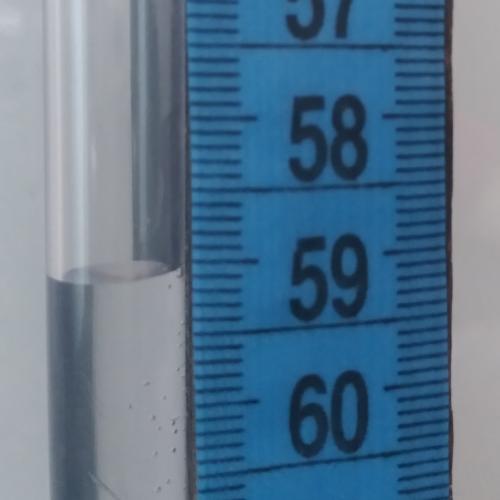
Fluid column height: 59.1 cm